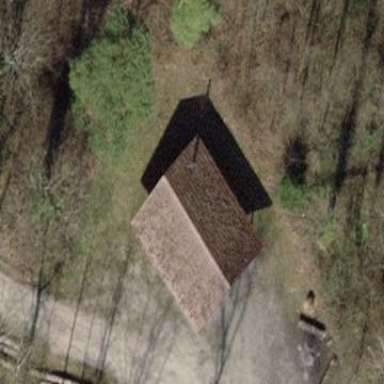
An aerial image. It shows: Hut.